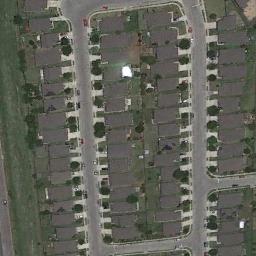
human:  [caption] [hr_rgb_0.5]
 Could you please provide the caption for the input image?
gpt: The mobile home park is on the bare land next to the road .

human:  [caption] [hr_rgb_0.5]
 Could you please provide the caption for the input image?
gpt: Many buildings of different shapes are in mobile home parks .

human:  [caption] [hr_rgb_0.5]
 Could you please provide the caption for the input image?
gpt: The dense mobile home park has lots of neatly situated mobile homes and some roads go through the mobile home park .

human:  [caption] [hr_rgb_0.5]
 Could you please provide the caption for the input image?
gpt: Behind the mobile homes park is a wood .

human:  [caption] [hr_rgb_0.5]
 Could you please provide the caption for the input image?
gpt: There are many black buildings arranged neatly in the mobile home park .